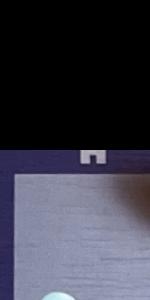
Label: Empty